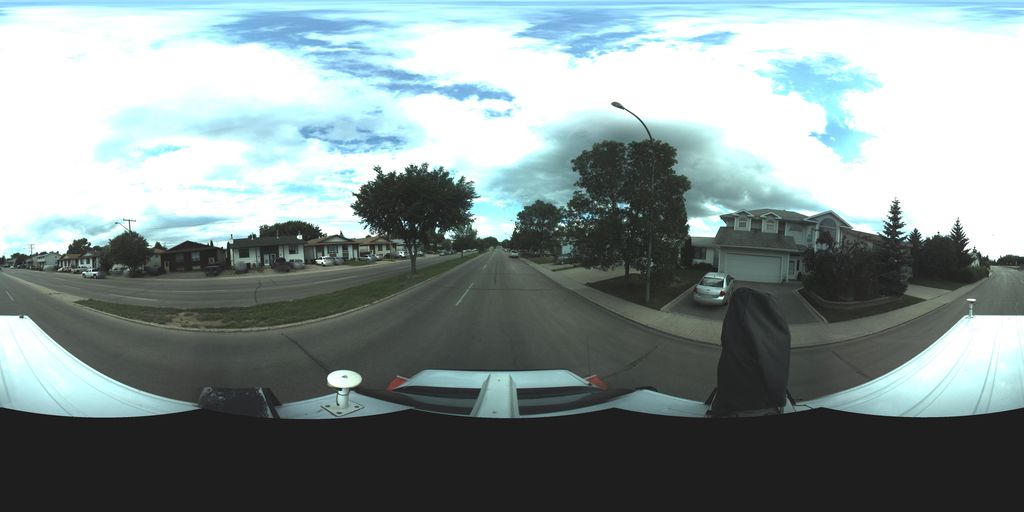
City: saskatoon